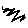
Label: zigzag